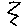
Label: zigzag